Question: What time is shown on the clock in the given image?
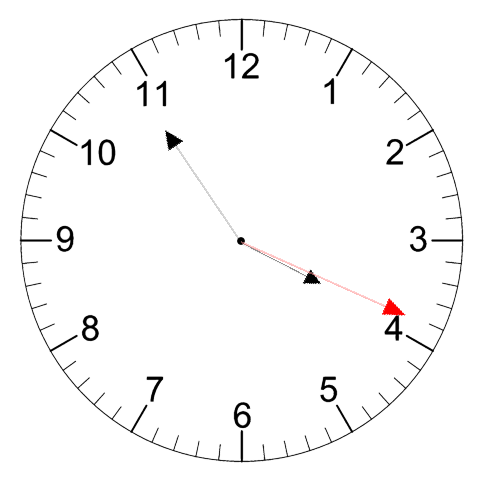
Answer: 03:54:19